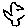
Label: bird